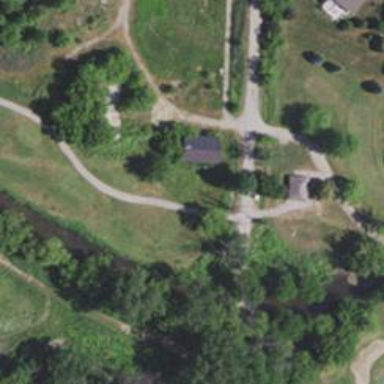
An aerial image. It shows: Path for golf carts.